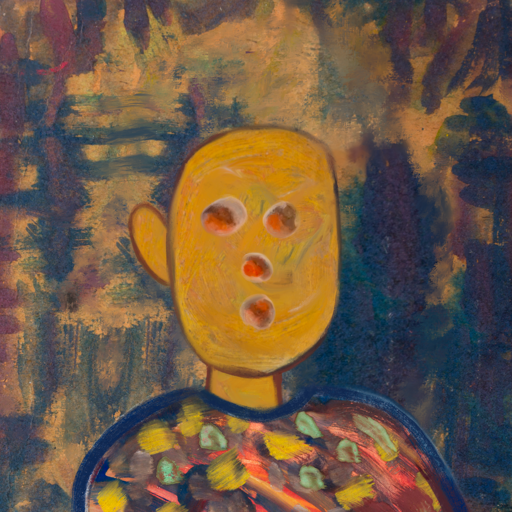
Background: InTheSun, Head And Neck Front: After_Raid, Face Front: Rupkatha, Bust: Mother_And_Son_Mother, Hair Front: Blank, Head Accessory: Blank, Second Necklace: Blank, Necklace: Blank, Baby: Blank